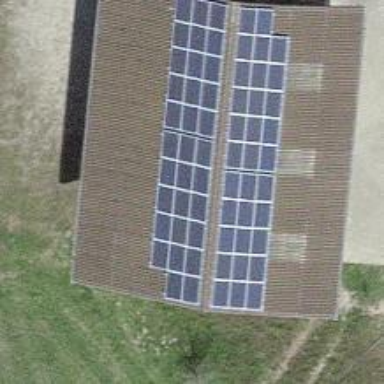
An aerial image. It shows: Solar power generator using photovoltaic panels.